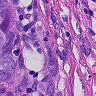
Metastatic tissue present: yes